Field crop: tomato
Growth stage: 1
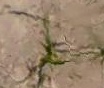
Species: cyperus